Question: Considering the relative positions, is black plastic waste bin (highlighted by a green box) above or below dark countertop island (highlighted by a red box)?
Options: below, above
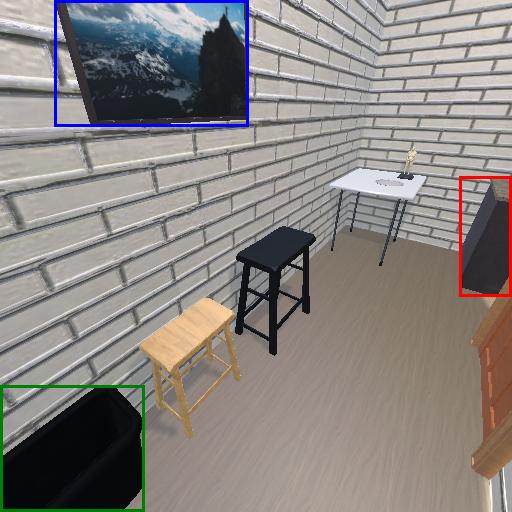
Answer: below